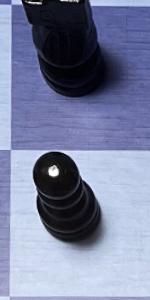
Label: Pawn_Black